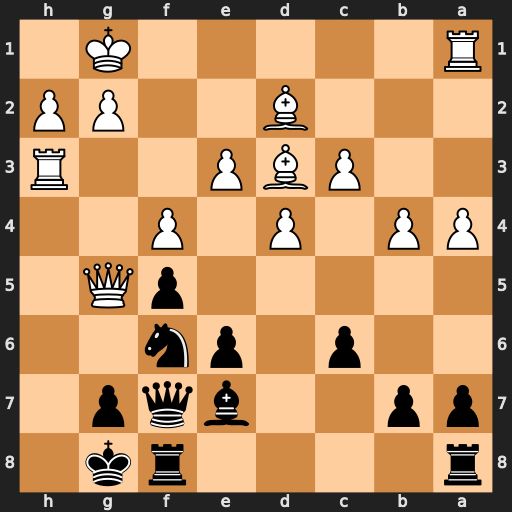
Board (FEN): r4rk1/pp2bqp1/2p1pn2/5pQ1/PP1P1P2/2PBP2R/3B2PP/R5K1
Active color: b
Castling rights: -
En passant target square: -
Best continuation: Ne4 Qh5 Qxh5 Rxh5 Nxd2